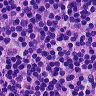
Metastatic tissue present: no